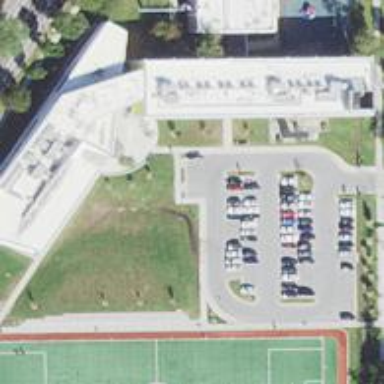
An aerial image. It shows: School.